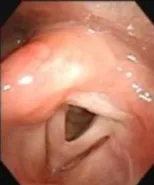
Images of laryngoscopic examinations. Laryngoscopy at 6 months after the inhalation burn.
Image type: endoscopy (airway_endoscopy)